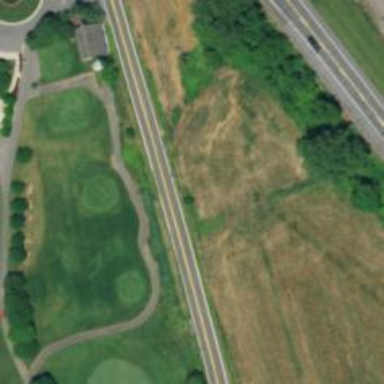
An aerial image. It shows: Pathway for golfing.